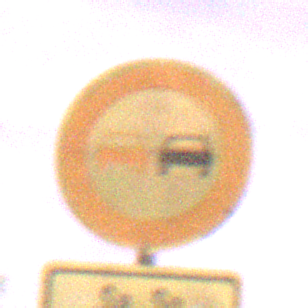
Verkehrszeichen: Ueberholverbot
Zusatzzeichen unten: ZeitangabenMitBeschraenkungAufWochentage9
Umgebung: Outdoor, Suburban
Tageszeit: Night
Wetter: PartlyCloudy
Licht: Artificial
Jahreszeit: NotSpecified
Kontrast: HighContrast